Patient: sex M, age 35
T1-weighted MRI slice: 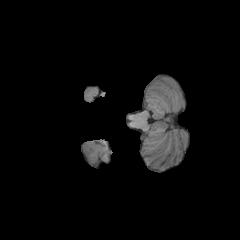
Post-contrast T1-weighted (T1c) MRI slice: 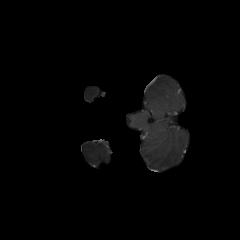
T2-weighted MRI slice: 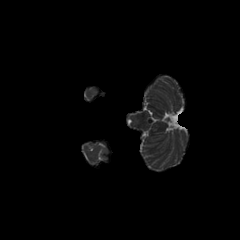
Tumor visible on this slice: no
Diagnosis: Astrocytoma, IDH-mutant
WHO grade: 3